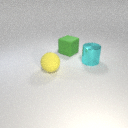
large cyan metal cylinder behind large yellow rubber sphere